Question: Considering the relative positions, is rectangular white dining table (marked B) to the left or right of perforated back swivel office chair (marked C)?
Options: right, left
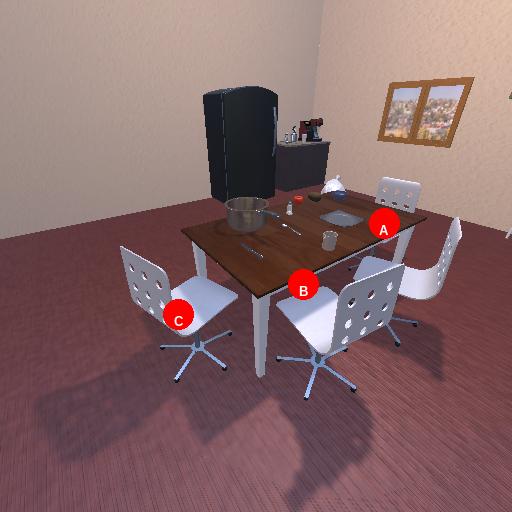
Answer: right